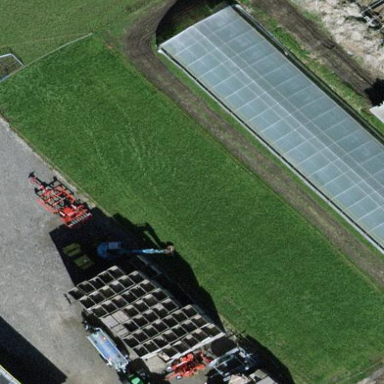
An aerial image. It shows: Greenhouse.